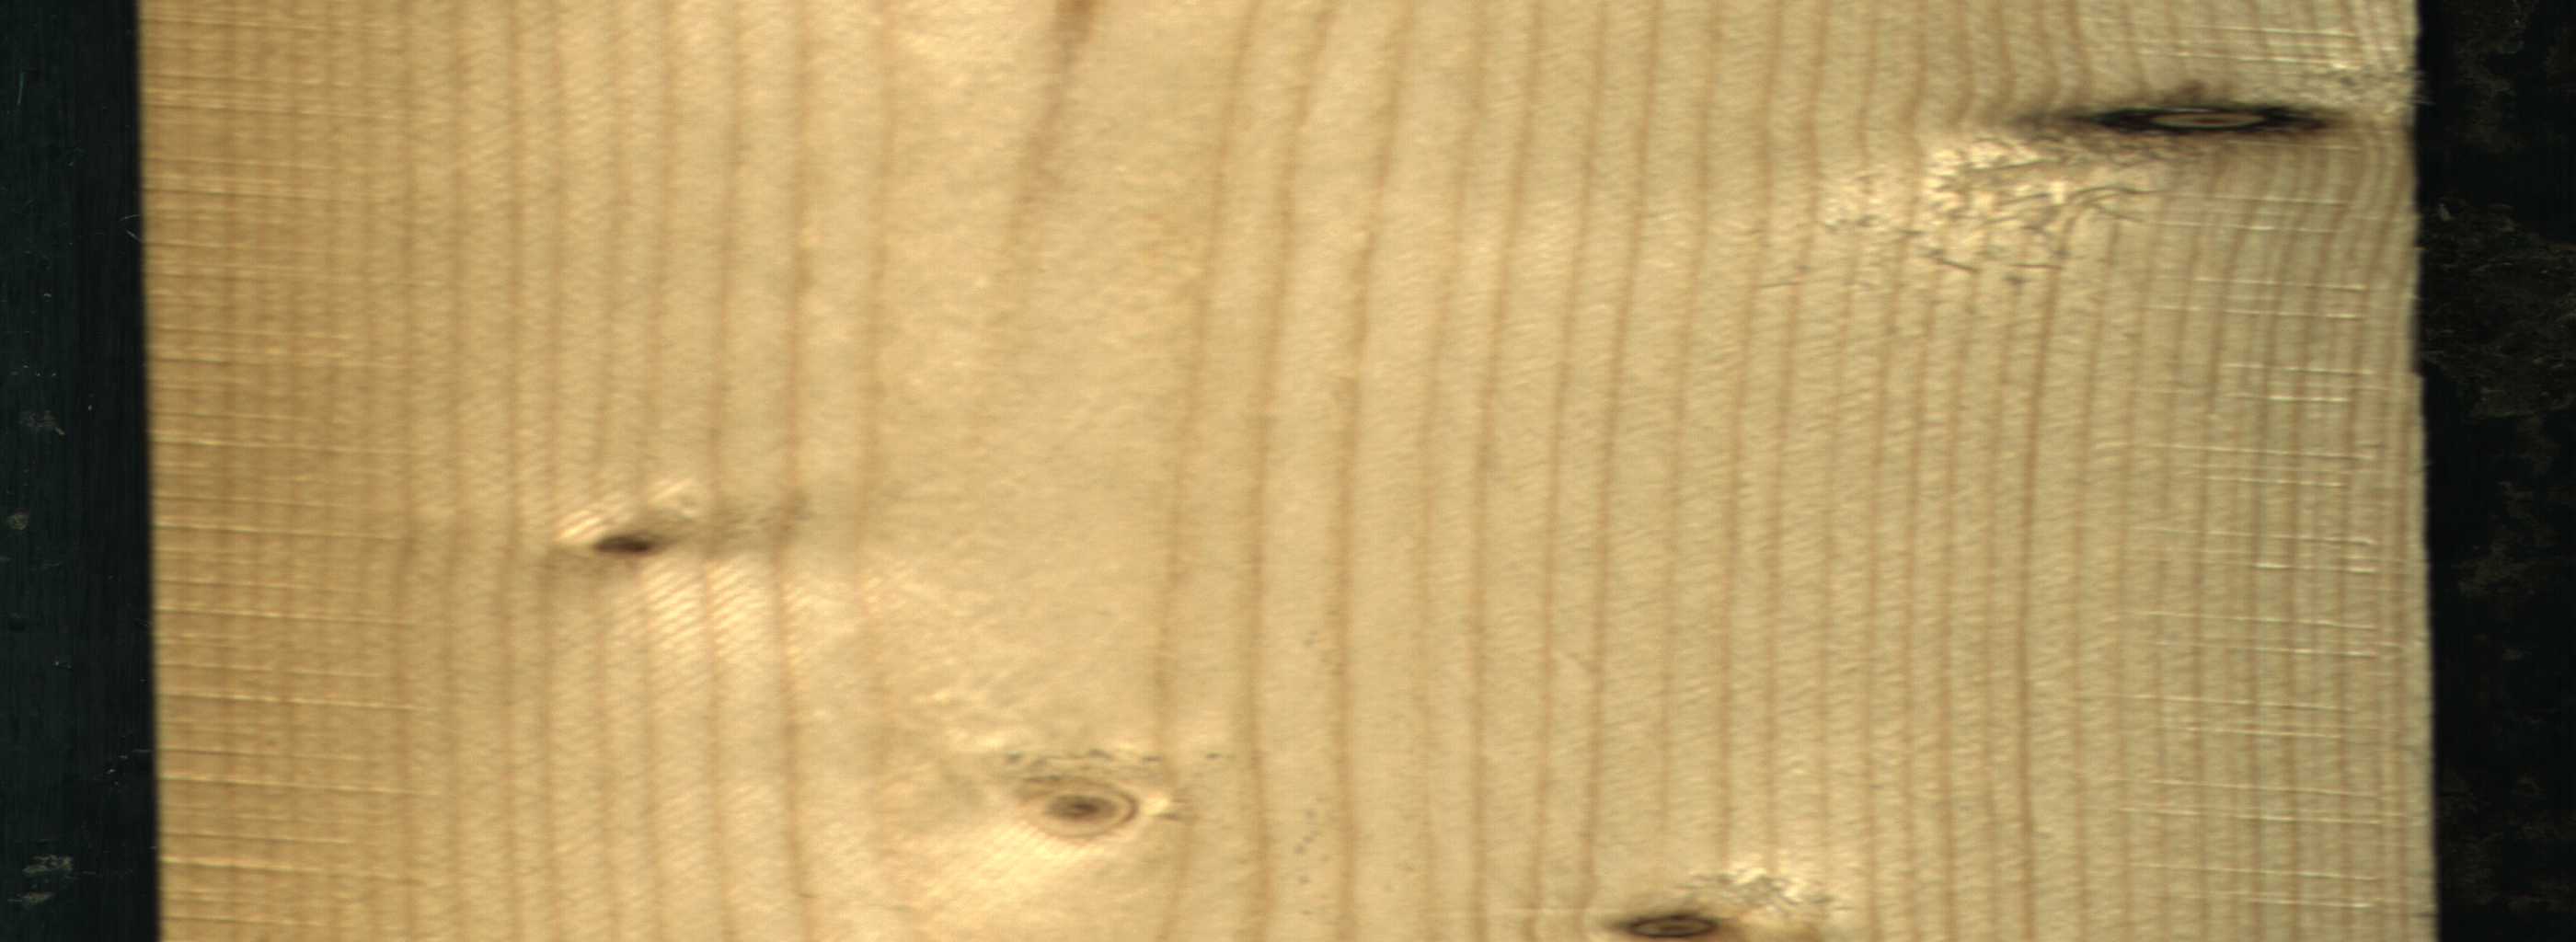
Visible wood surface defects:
Dead_Knot
Dead_Knot
Live_Knot
Live_Knot